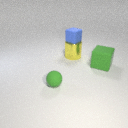
small blue rubber cube above large yellow metal cylinder